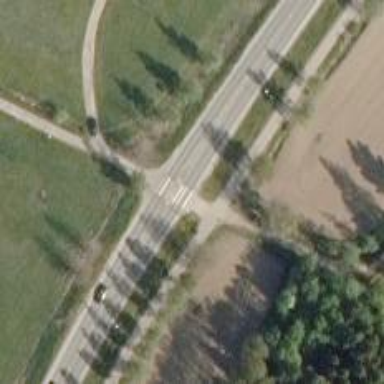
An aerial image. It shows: Uncontrolled crossing with pedestrian island.